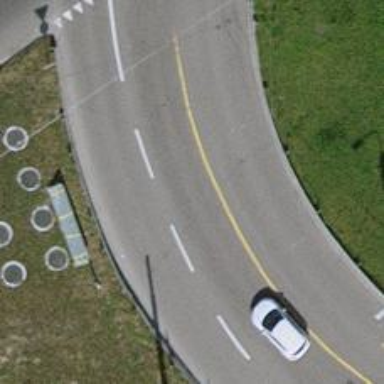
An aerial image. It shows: Secondary road with asphalt surface and trolley wires.